九年级 · 组合几何学
如图, 将四边形纸片 $A B C D$ 沿过点 $A$ 的直线折叠, 使得点 $B$ 落在 $C D$ 上的点 $M$ 处, 折痕为 $A P$,再将 $\triangle P C M, \triangle A D M$ 分别沿 $P M, A M$ 折叠, 此时点 $C, D$ 落在 $A P$ 上的同一点 $N$ 处.给出以下结论: (1) $M$ 是 $C D$ 的中点; (2) $A D / / B C$; (3) $\angle D A M+\angle C P M=90^{\circ}$; (4) 当 $A D=C P$ 时, $\frac{A B}{C D}=\frac{\sqrt{3}}{2}$.其中正确的个数为 $(\quad)$

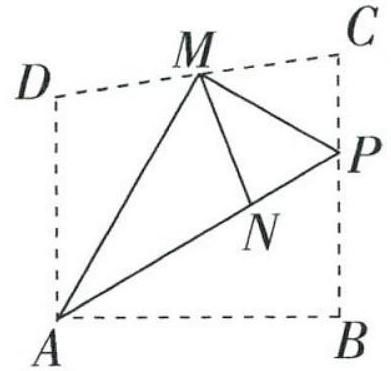
A. 1
B. 2
C. 3
D. 4
答案: D
解析: 解: $\because$ 将 $\triangle P C M, \triangle A D M$ 分别沿 $P M, A M$ 折叠,

$\therefore D M=M N=C M, \angle D=\angle A N M, \angle C=\angle P N M, \angle D A M=\angle P A M, \angle C P M=\angle A P M$,

$\therefore$ 点 $M$ 是 $C D$ 的中点,

$\because \angle A N M+\angle P N M=180^{\circ}$,

$\therefore \angle D+\angle C=180^{\circ}, \quad \therefore A D / / B C$,

$\therefore \angle D A P+\angle C P A=180^{\circ}$,

$\therefore \angle D A M+\angle C P M=90^{\circ}$,

$\therefore \angle M A P+\angle A P M=90^{\circ}$,

$\therefore \angle A M P=90^{\circ}$,

由折叠的性质可得, $A D=A N, C P=P N, \angle B=\angle A M P=90^{\circ}, \angle A P B=\angle A P M=\angle C P M=60^{\circ}$,故(1)(2)3)正确.

当 $A D=C P$ 时, $\because A D / / C P$,

$\therefore$ 四边形 $A D C P$ 是平行四边形,

$\therefore A P=C D$,

$\therefore \frac{A B}{C D}=\frac{A B}{A P}=\sin \angle A P B=\frac{\sqrt{3}}{2}$, 故(4)正确.

故选 $D$.